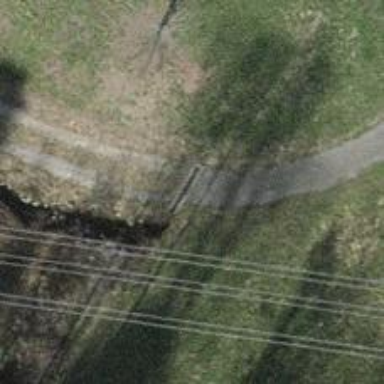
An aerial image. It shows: Track road with grade4 tracktype.